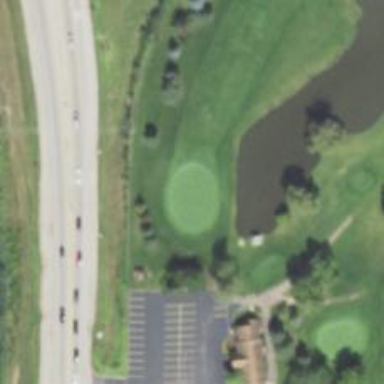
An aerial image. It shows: View of golf hole.